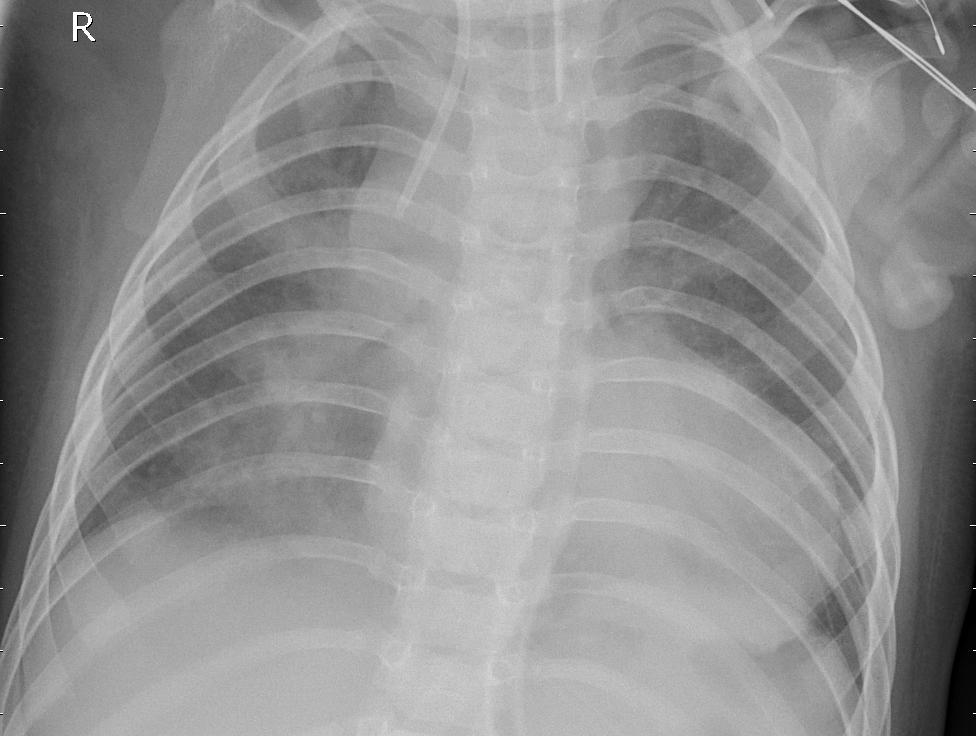
Diagnosis: PNEUMONIA